Question: After a hard job of research to see if i could find the solution to my problem, i decided to ask here.
Well, my problem is I want to make an interface where the fields appear dynamically as in google contacts after enter data, i want that when i press a button after entering some data to show a new edittext to enter more data.
I left you a picture of the screen of the google app to better understanding the problem

In google app after entering a phone for example, a EditText appears below along with a spinner, I want to imitate this behavior
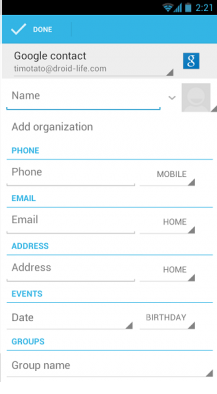
Answer: You should be able to get your answer <URL>. You just need to add views to the current layout. If you'd like more than that, please start writing some sample code and post issues you come up with instead.